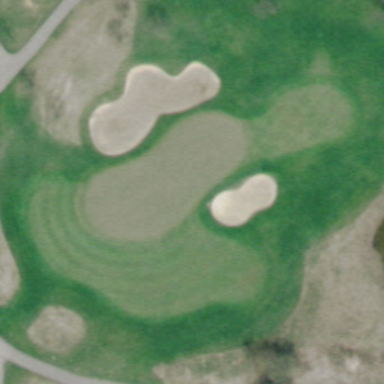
This is a part of a golf course with green turfs and some bunkers .